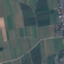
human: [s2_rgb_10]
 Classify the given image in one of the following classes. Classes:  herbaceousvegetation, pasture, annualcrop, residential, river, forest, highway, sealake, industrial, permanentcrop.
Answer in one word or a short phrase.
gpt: PermanentCrop